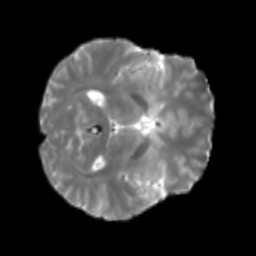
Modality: T2w
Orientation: axial
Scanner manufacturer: siemens
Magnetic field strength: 3 T
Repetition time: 4 s
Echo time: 0.0594 s